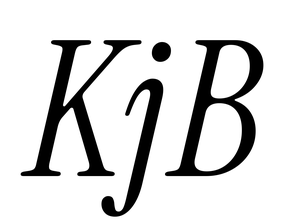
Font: InstrumentSerif-Italic